Question: I am calling an .aspx script through AJAX. In that script I am attempting to get a value from the query string using 'Request.QueryString["i"]' but it always returns null even though, if I examine the Request object in debug mode, the query string right there.
'i'
Heres my simple code:
'''
public partial class getData : System.Web.UI.Page
{
protected void Page_Load(object sender, EventArgs e)
{
short index = System.Convert.ToInt16(Request.QueryString["i"]); // BREAKPOINT
}
}
'''
When I use a break point & examine the Request Object I can see that the 'Request.QueryString' variable is empty(just a {}). 'Request.QueryString["i"]' is null.
'i''.aspx?i=4'

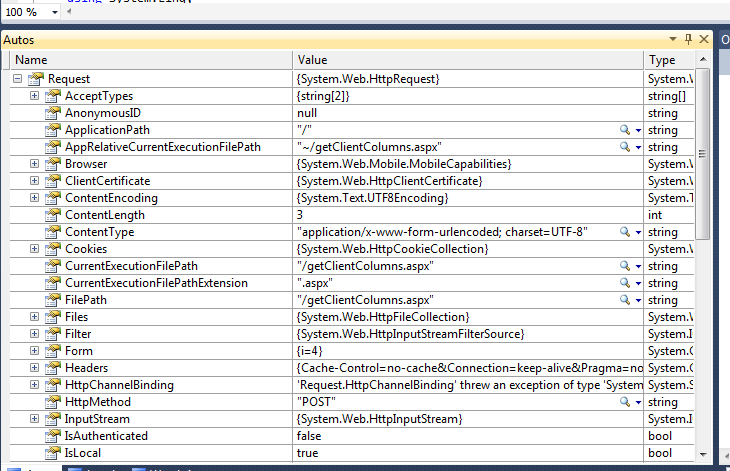
Answer: Your form is sent using request, and parameter is not in QueryString but in request body encoded using multipart form data format,'Request.QueryString' only show's parameters passed through URI like page.asax?i=4. Use 'Request.Form["i"]'